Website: crate-barrel
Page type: billing-address
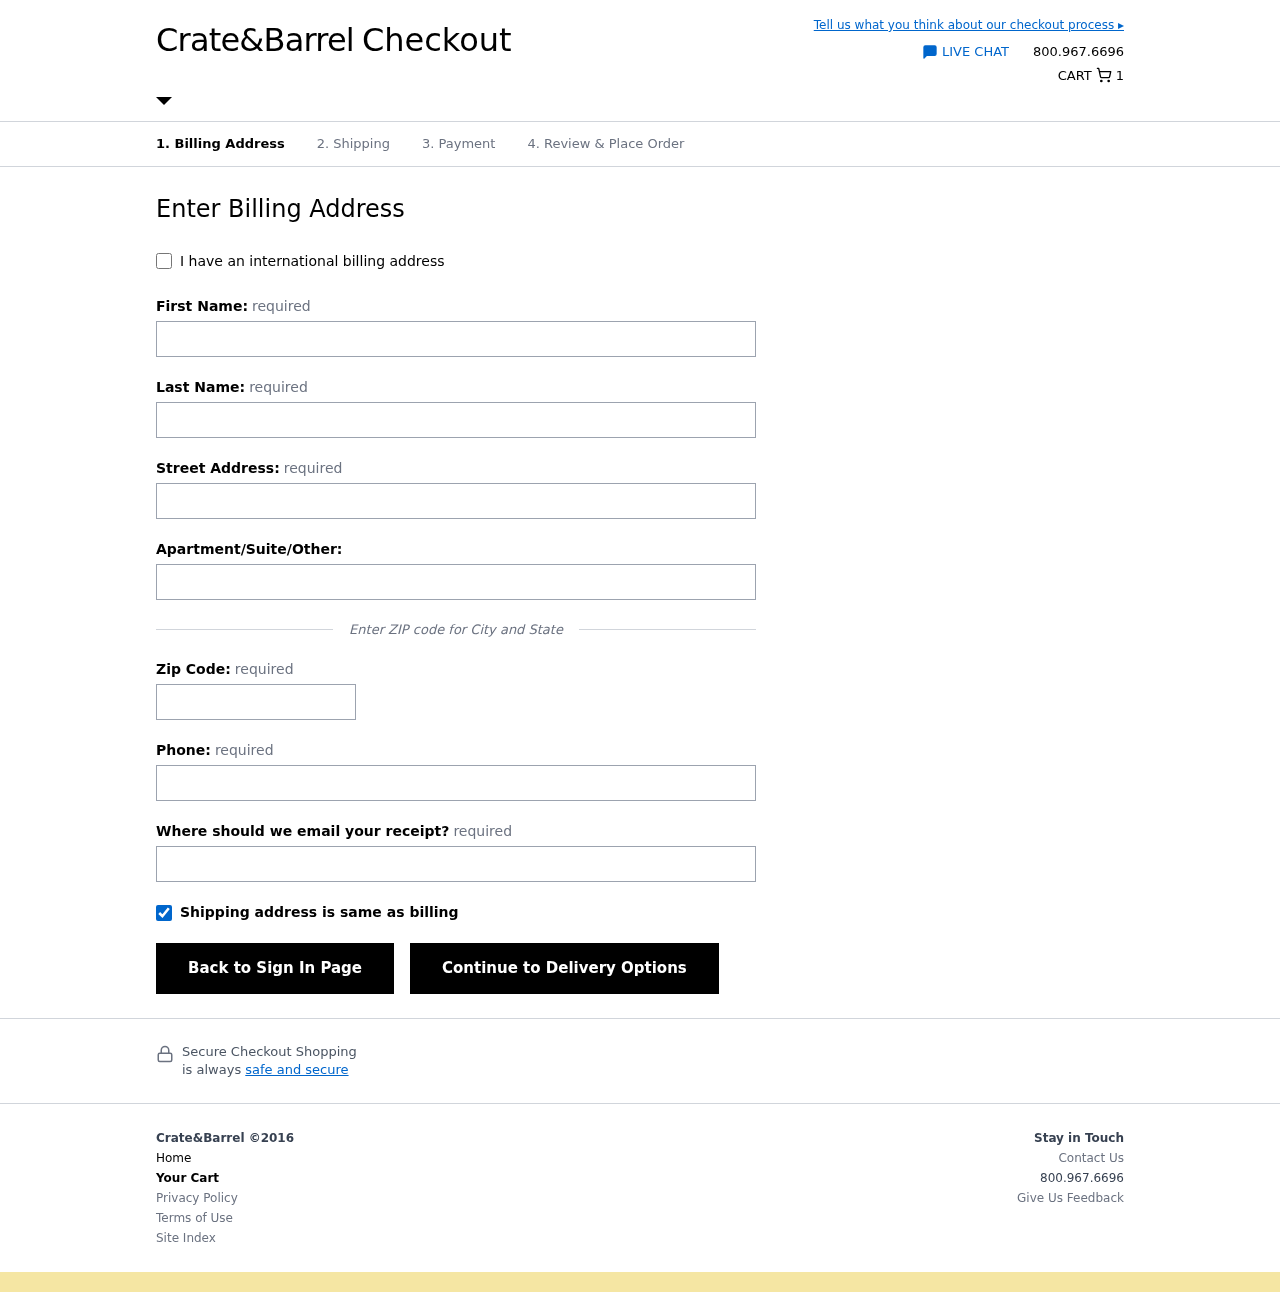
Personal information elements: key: PII_EMAIL
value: hollyperez@gmail.com
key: PII_FIRSTNAME
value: Holly
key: PII_LASTNAME
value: Perez
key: PII_PHONE
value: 4303121202
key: PII_POSTCODE
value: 76267
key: PII_STREET
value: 404 Betty Stream
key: PII_STREET2
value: Suite 382
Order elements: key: ORDER_NUM_ITEMS
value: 1